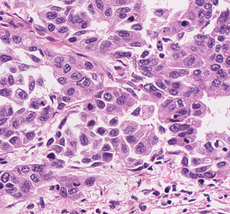
Tumor epithelial tissue: yes
Tumor-associated stroma tissue: yes
Normal tissue: no